Question: I reinstalled SQL Server Management Studio in my computer, then I'm trying to restore all backups.
Unfortunately, I get an error when trying to open one.

What should I do?, How do I set the BackupDirectory in my Settings?
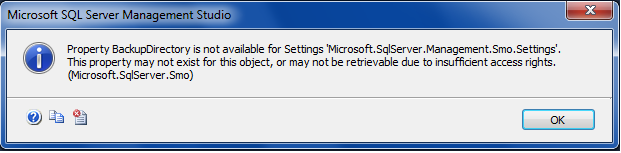
Answer: I just installed Sql Server Express 2012 Sp1, and problem solved